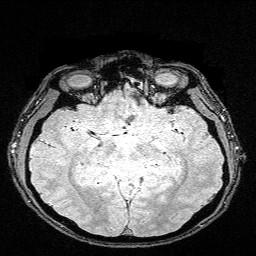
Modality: FLASH
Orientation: coronal
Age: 30
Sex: male